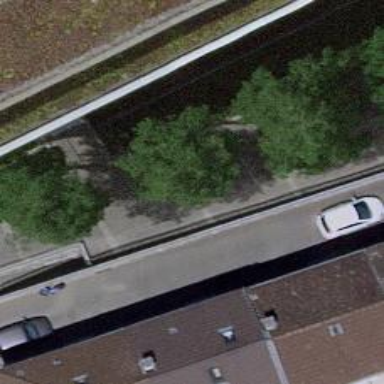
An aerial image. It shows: Car barrier.